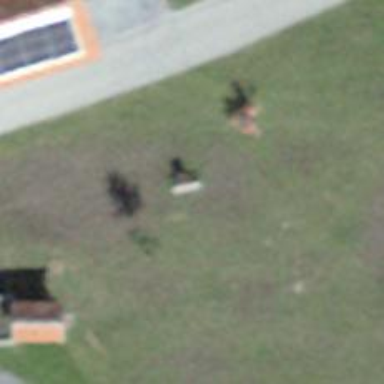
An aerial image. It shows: Bench.